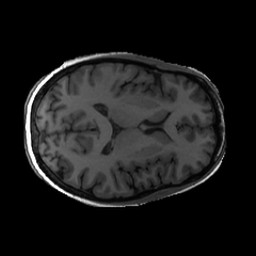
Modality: T1w
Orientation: axial
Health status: ill
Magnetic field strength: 3 T